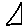
Label: triangle